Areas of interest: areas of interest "Transportation stations"
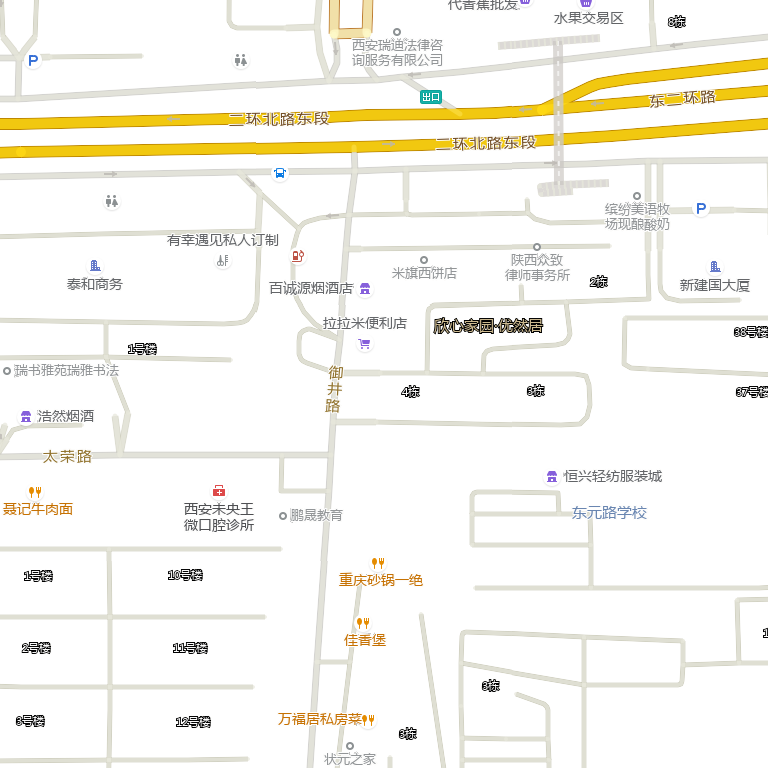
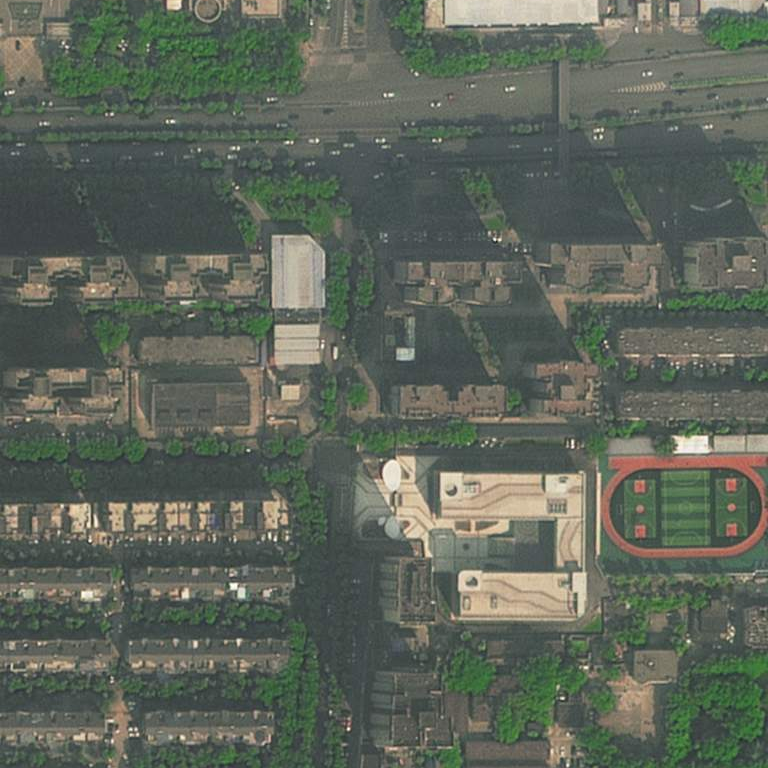